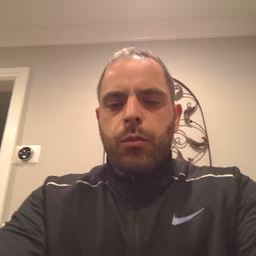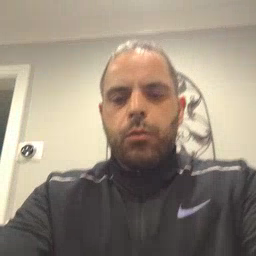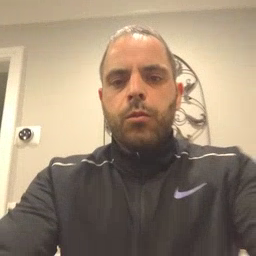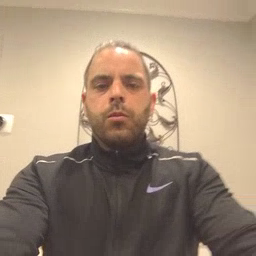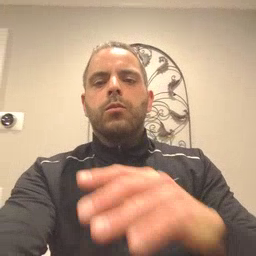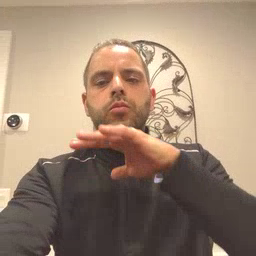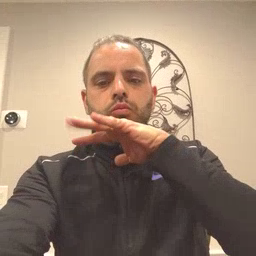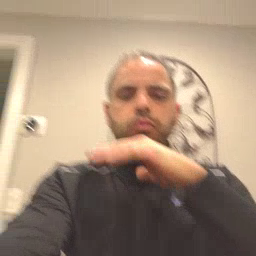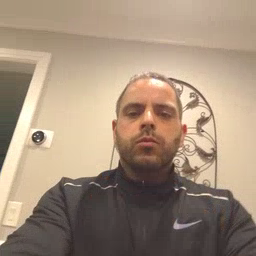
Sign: dirty